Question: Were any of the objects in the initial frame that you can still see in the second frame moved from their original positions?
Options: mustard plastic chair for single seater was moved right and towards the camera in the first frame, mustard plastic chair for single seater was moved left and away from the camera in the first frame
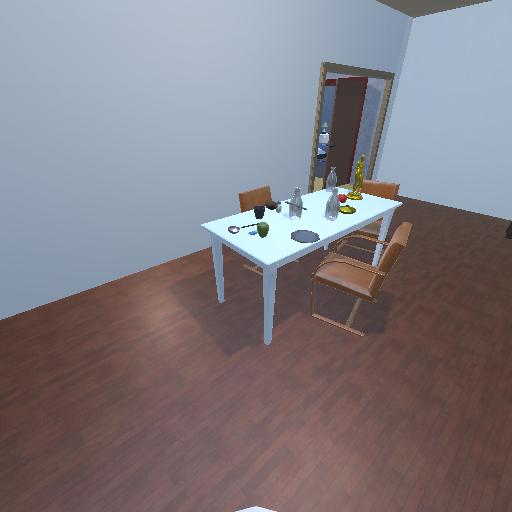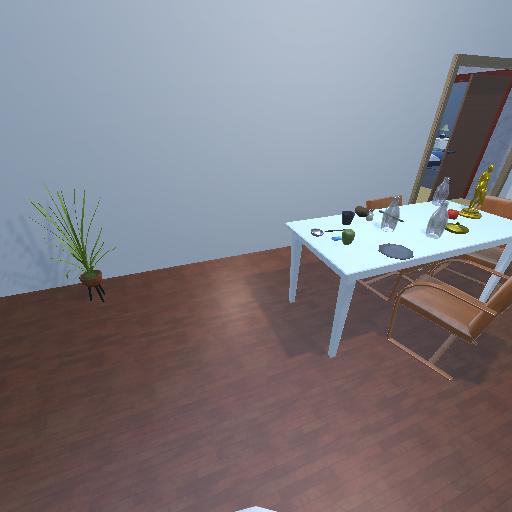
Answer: mustard plastic chair for single seater was moved right and towards the camera in the first frame